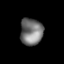
Tissue: lung
Cell type: Others
Senescence score: 0.609
Nuclear area (px): 595
Mean DAPI intensity: 117.165